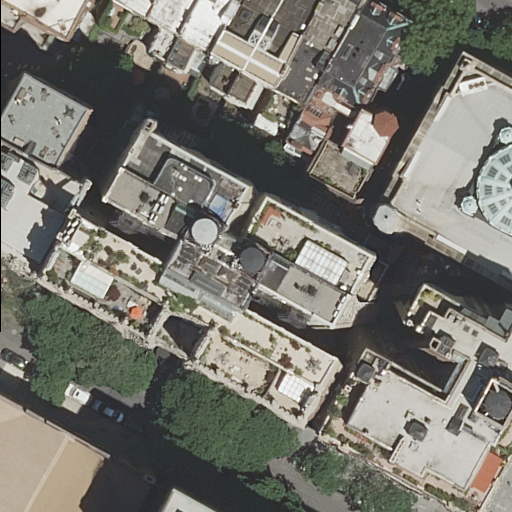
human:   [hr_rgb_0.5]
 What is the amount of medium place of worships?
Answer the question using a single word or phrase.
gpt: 0

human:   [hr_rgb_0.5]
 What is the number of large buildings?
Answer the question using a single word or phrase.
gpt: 4

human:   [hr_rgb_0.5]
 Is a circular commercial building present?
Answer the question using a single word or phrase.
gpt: no

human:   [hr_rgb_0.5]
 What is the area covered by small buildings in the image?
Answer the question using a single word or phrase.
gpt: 223m2

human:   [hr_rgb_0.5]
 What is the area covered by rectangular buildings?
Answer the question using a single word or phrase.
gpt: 3150m2

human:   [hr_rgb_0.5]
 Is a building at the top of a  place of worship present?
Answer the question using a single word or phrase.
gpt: yes

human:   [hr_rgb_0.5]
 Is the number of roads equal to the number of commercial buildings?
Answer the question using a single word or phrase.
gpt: no

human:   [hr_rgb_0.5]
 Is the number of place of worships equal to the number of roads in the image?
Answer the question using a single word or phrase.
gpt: no

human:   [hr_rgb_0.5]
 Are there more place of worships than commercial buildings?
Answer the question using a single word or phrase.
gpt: yes

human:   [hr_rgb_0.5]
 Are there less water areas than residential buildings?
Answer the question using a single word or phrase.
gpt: yes

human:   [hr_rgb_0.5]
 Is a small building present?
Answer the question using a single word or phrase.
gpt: yes

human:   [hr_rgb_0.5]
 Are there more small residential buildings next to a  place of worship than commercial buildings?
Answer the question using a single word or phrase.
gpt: yes

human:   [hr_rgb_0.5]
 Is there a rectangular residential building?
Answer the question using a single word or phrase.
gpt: yes

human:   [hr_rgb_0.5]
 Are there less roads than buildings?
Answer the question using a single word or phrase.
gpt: yes

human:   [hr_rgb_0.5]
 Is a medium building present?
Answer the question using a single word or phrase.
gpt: yes

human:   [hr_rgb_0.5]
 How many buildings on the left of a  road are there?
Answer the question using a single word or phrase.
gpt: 14

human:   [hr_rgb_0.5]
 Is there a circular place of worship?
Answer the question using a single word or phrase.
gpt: no

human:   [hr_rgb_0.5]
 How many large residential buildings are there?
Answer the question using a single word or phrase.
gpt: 3

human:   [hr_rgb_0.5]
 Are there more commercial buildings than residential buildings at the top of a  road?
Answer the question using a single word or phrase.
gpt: no

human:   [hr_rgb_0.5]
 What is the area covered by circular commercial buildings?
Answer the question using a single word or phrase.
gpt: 0m2

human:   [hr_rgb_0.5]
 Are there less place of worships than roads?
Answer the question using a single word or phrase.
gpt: yes

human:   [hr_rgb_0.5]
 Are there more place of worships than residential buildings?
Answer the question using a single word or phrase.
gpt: no

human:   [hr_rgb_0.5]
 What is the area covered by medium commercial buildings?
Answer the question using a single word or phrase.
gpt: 0m2

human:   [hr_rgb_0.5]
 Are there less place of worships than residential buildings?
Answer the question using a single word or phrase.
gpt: yes

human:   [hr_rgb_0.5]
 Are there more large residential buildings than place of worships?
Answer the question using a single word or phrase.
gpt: yes

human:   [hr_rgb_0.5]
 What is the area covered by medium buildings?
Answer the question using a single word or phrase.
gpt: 1227m2

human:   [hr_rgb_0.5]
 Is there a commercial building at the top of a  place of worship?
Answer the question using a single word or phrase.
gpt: no

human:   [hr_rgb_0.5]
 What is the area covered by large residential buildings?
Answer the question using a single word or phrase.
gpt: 3213m2

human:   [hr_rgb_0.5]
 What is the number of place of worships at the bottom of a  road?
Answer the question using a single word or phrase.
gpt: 1

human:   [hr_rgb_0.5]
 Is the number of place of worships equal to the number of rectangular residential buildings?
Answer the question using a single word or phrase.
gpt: no

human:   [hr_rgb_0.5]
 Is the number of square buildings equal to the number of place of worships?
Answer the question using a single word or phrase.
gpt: no

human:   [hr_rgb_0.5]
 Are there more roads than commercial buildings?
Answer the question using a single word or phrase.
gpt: yes

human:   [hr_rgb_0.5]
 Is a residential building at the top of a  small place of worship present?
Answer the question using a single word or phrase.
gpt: no

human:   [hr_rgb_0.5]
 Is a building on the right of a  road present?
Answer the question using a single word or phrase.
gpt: yes

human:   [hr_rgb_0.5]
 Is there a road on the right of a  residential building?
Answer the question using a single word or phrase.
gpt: yes

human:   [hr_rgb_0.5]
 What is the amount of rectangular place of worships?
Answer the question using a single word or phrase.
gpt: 2